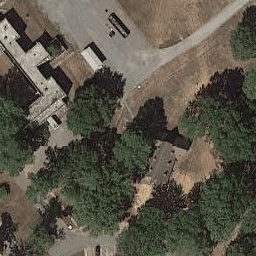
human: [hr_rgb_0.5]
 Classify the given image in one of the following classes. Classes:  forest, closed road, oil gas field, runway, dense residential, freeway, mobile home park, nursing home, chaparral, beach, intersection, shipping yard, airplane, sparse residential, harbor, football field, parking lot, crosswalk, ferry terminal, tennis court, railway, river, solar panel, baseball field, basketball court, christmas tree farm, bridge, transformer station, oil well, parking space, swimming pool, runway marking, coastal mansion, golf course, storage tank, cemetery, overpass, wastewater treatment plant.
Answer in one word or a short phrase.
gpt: nursing home